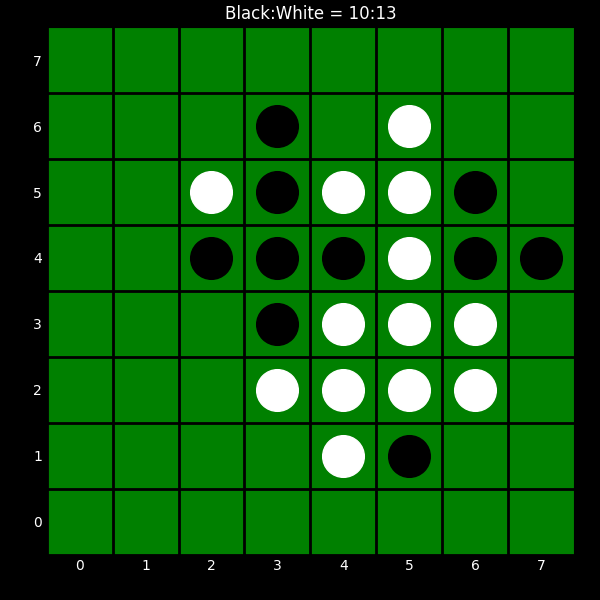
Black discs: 10
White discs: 13